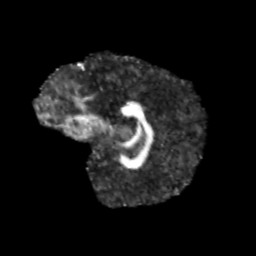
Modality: FA
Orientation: sagittal
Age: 11
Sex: male
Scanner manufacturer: siemens
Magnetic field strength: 3 T
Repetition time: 3.8 s
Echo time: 0.07 s